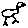
Label: bird